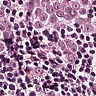
Metastatic tissue present: yes